Interaction volume radius: 5 \u00c5
Interaction volume height: 20 \u00c5
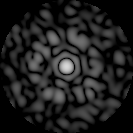
Disorder parameter: 0.8012